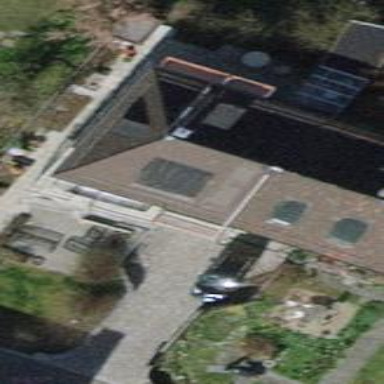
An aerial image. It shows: Semi-detached house.